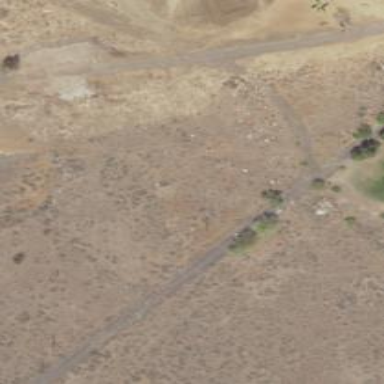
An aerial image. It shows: Abandoned road.